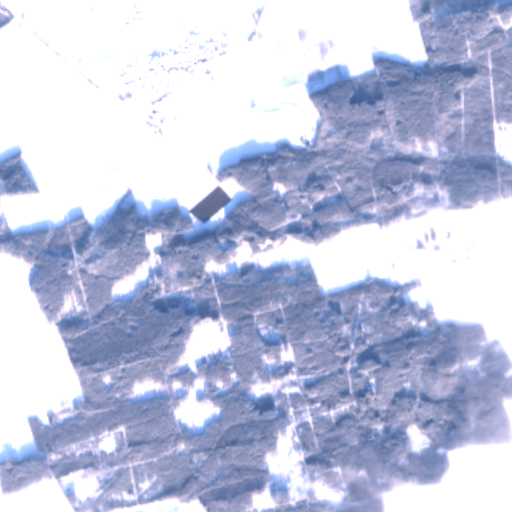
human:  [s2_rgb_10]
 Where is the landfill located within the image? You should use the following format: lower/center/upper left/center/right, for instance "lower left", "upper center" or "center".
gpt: The landfill is located in the upper right of the image.
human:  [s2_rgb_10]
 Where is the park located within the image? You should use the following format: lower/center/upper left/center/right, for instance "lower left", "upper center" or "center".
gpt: The park is located in the upper center of the image.
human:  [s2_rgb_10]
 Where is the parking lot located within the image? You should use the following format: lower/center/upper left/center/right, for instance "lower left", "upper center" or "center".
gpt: The parking lot is located in the upper center of the image.
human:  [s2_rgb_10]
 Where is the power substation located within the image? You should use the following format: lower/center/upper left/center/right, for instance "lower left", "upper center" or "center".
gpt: The power substation is located in the upper left of the image.
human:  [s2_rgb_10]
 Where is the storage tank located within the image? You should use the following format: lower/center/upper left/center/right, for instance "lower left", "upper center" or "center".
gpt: The storage tank is located in the upper left of the image.
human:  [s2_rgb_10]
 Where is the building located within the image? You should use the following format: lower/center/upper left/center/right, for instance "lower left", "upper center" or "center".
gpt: There is no building in the image.